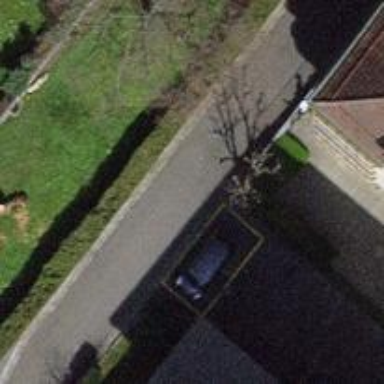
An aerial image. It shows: Bollard.